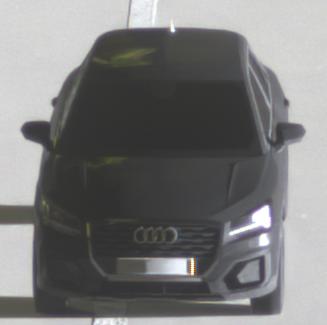
Make: Audi
Model: Q2
Model produced from: 2016
Model produced until: 2020
Doors: 5
Color: black
Road condition: dry road
Daytime: night
Contrast: high contrast